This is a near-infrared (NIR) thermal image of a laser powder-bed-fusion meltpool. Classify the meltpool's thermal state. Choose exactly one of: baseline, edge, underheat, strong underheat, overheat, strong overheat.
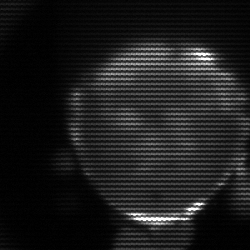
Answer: edge